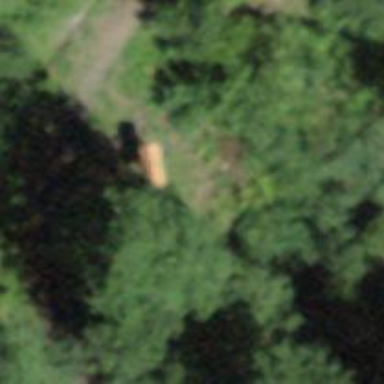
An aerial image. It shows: Picnic table located in leisure land area.